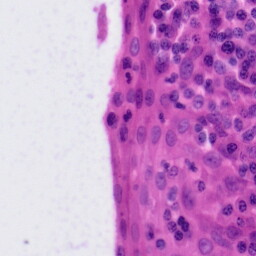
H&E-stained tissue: Tonsil